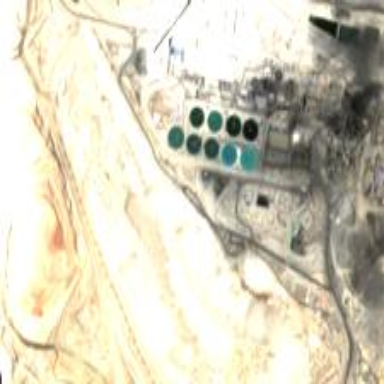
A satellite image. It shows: Landfill site containing mining waste.